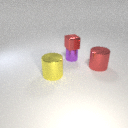
large yellow metal cylinder in front of large red metal cylinder